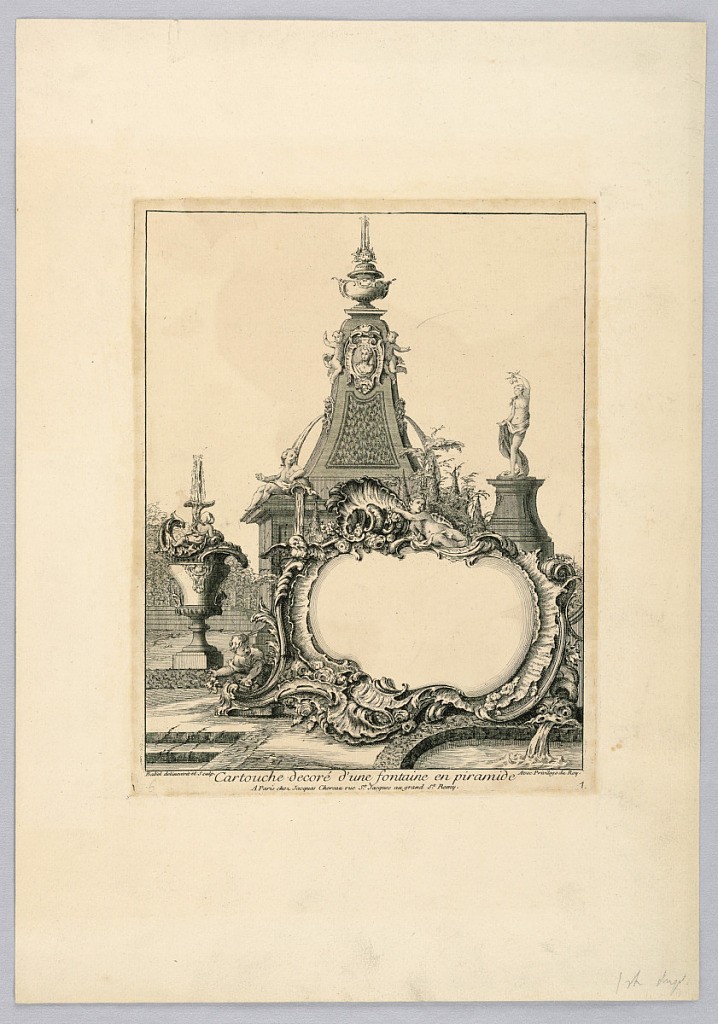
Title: Decorated Cartouche with a Fountain and Pyramid
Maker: Pierre Edme Babel, French, 1720–1775
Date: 1720–1775
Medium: Engraving on paper
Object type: Print
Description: Decorated Cartouche with a Fountain and Pyramid.